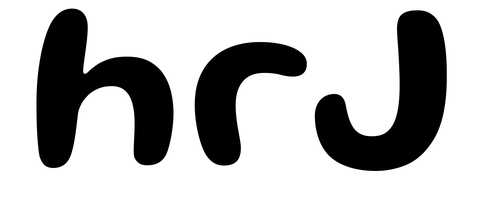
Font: Gluten_Medium